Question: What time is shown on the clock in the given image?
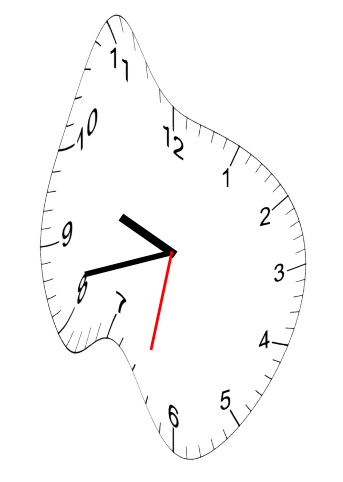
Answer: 09:42:32